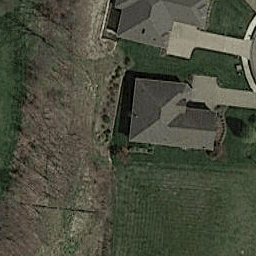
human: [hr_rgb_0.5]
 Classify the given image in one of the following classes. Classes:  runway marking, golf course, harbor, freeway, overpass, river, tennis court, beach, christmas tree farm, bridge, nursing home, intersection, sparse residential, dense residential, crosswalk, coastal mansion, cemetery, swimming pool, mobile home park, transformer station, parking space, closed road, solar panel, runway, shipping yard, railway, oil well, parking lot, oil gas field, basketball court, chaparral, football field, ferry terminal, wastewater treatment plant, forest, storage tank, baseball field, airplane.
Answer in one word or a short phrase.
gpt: sparse residential